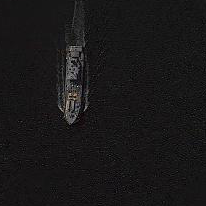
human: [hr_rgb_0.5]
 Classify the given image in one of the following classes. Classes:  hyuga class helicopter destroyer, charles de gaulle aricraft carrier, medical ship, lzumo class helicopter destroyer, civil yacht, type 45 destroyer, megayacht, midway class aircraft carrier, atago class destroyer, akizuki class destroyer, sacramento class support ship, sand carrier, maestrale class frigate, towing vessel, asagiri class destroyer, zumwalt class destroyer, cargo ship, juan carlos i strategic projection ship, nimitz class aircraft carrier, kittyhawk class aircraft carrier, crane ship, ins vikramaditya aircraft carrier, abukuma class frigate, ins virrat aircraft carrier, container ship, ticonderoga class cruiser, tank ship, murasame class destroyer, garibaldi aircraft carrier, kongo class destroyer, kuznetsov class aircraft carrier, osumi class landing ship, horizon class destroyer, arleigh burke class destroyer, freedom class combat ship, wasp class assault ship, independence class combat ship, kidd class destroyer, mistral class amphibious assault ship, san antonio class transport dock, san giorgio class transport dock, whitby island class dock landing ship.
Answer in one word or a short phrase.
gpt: Towing vessel